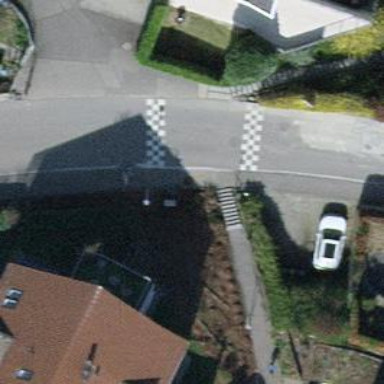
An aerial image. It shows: Road with steps.